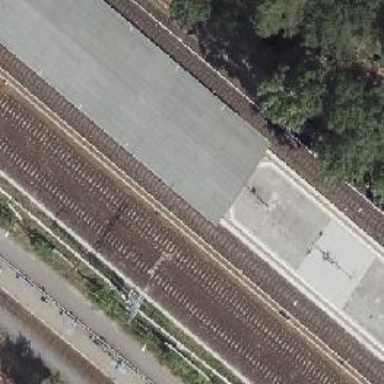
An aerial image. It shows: Platform edge at railway station.